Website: macys
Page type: billing-address
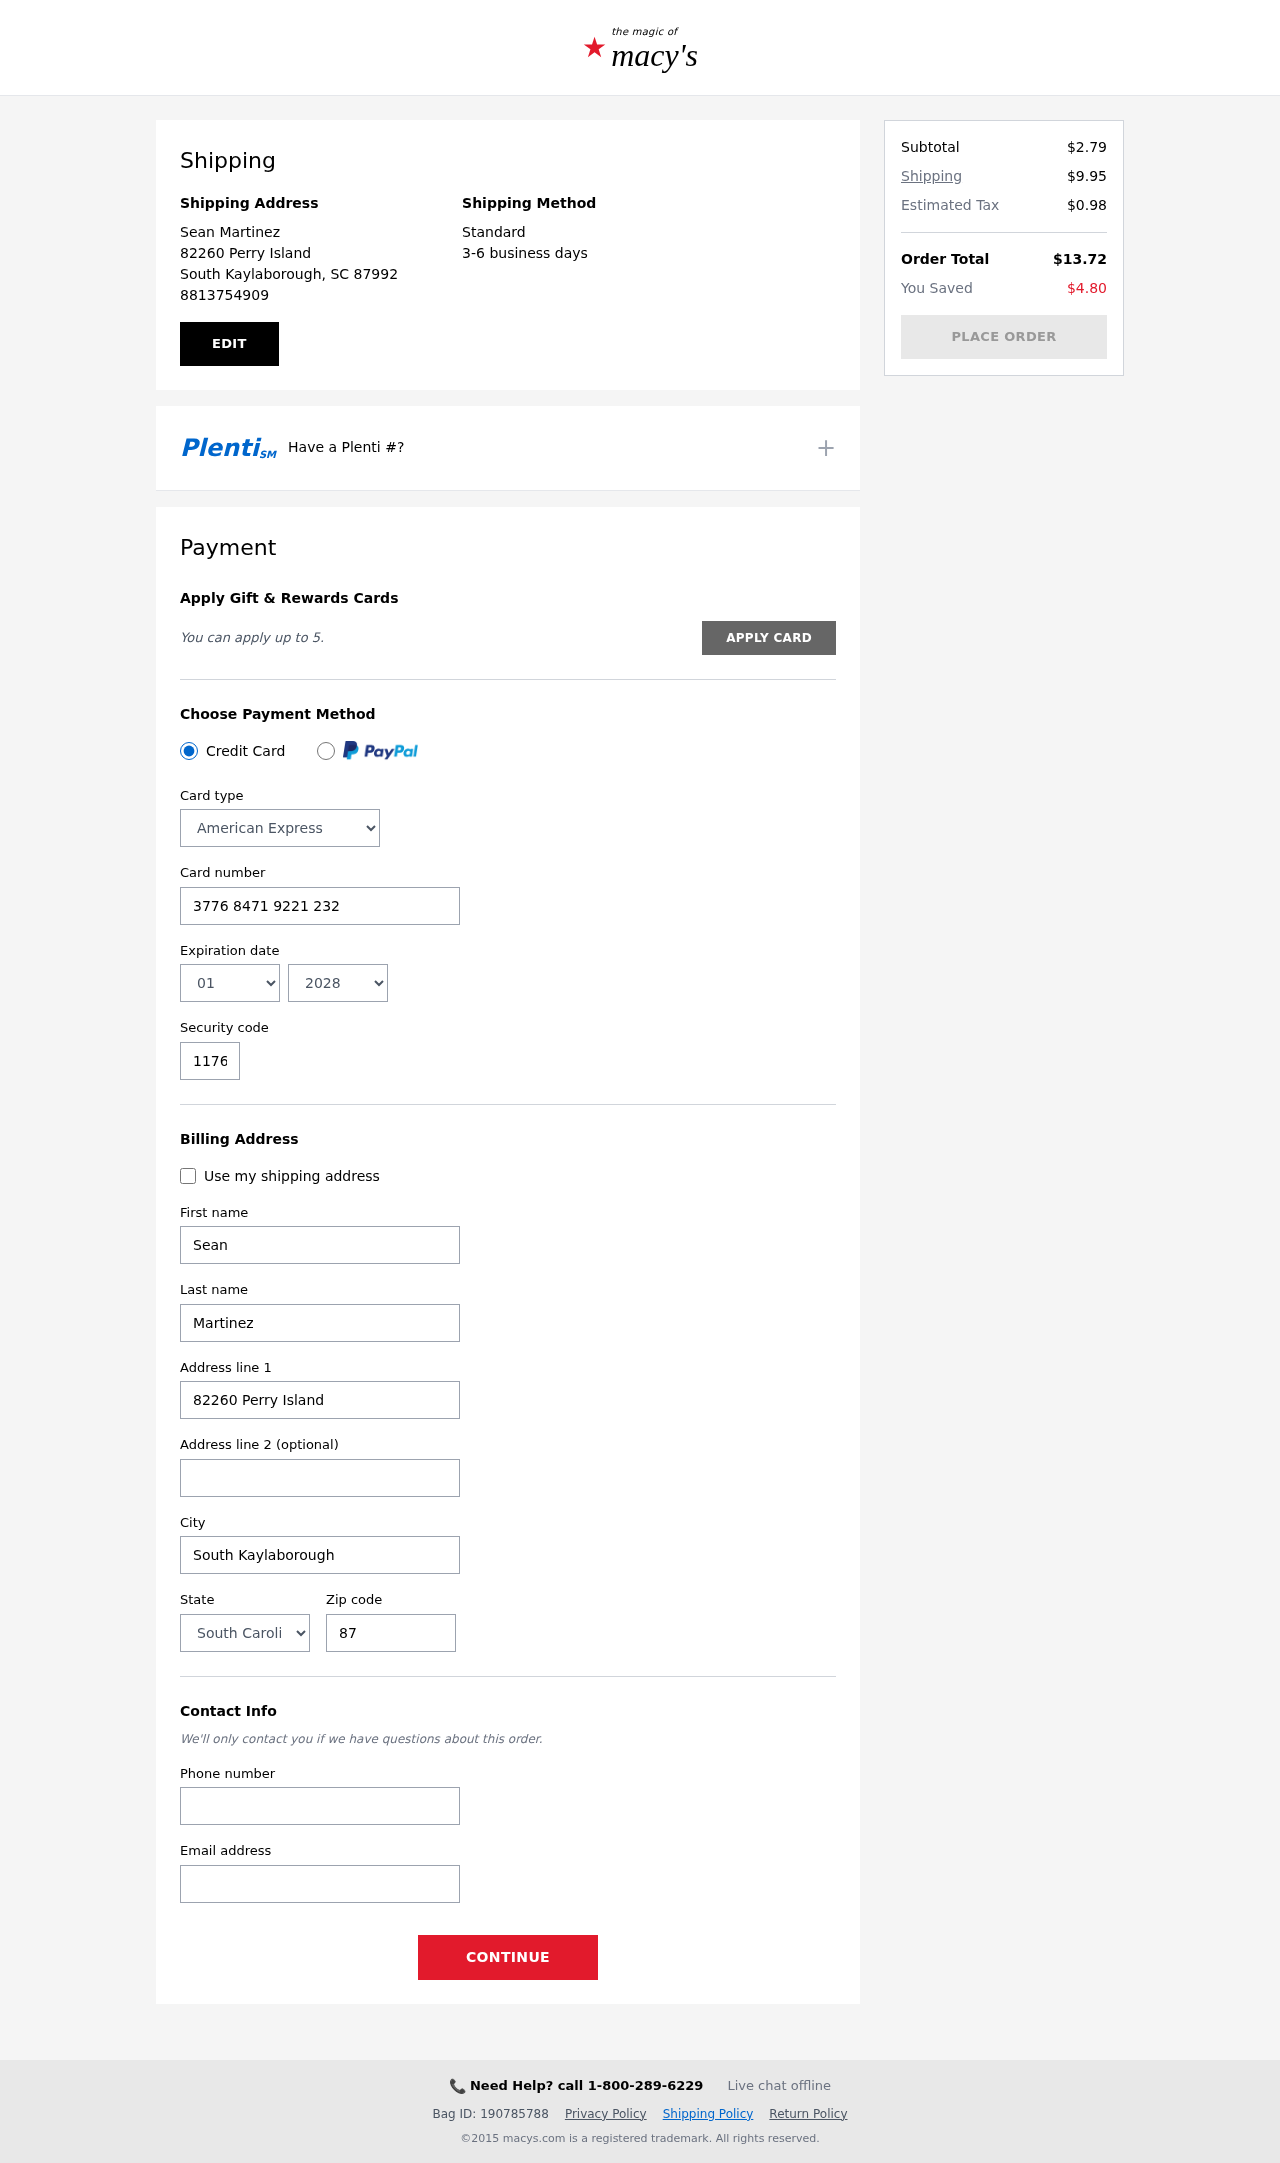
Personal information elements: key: PII_CARD_CVV
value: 1176
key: PII_CARD_EXPIRY_MONTH
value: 01
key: PII_CARD_EXPIRY_YEAR
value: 28
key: PII_CARD_NUMBER
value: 3776 8471 9221 232
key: PII_CARD_TYPE
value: American Express
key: PII_CITY
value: South Kaylaborough
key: PII_CITY_STATE_ZIP
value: South Kaylaborough, SC 87992
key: PII_EMAIL
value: smartinez@yahoo.com
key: PII_FIRSTNAME
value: Sean
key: PII_FULLNAME
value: Sean Martinez
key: PII_LASTNAME
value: Martinez
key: PII_PHONE
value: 8813754909
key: PII_POSTCODE
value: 87992
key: PII_STATE
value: South Carolina
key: PII_STREET
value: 82260 Perry Island
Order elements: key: ORDER_SUBTOTAL
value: $2.79
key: ORDER_SHIPPING_COST
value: $9.95
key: ORDER_TAX
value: $0.98
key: ORDER_TOTAL
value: $13.72
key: ORDER_SAVINGS
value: $4.80